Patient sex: M
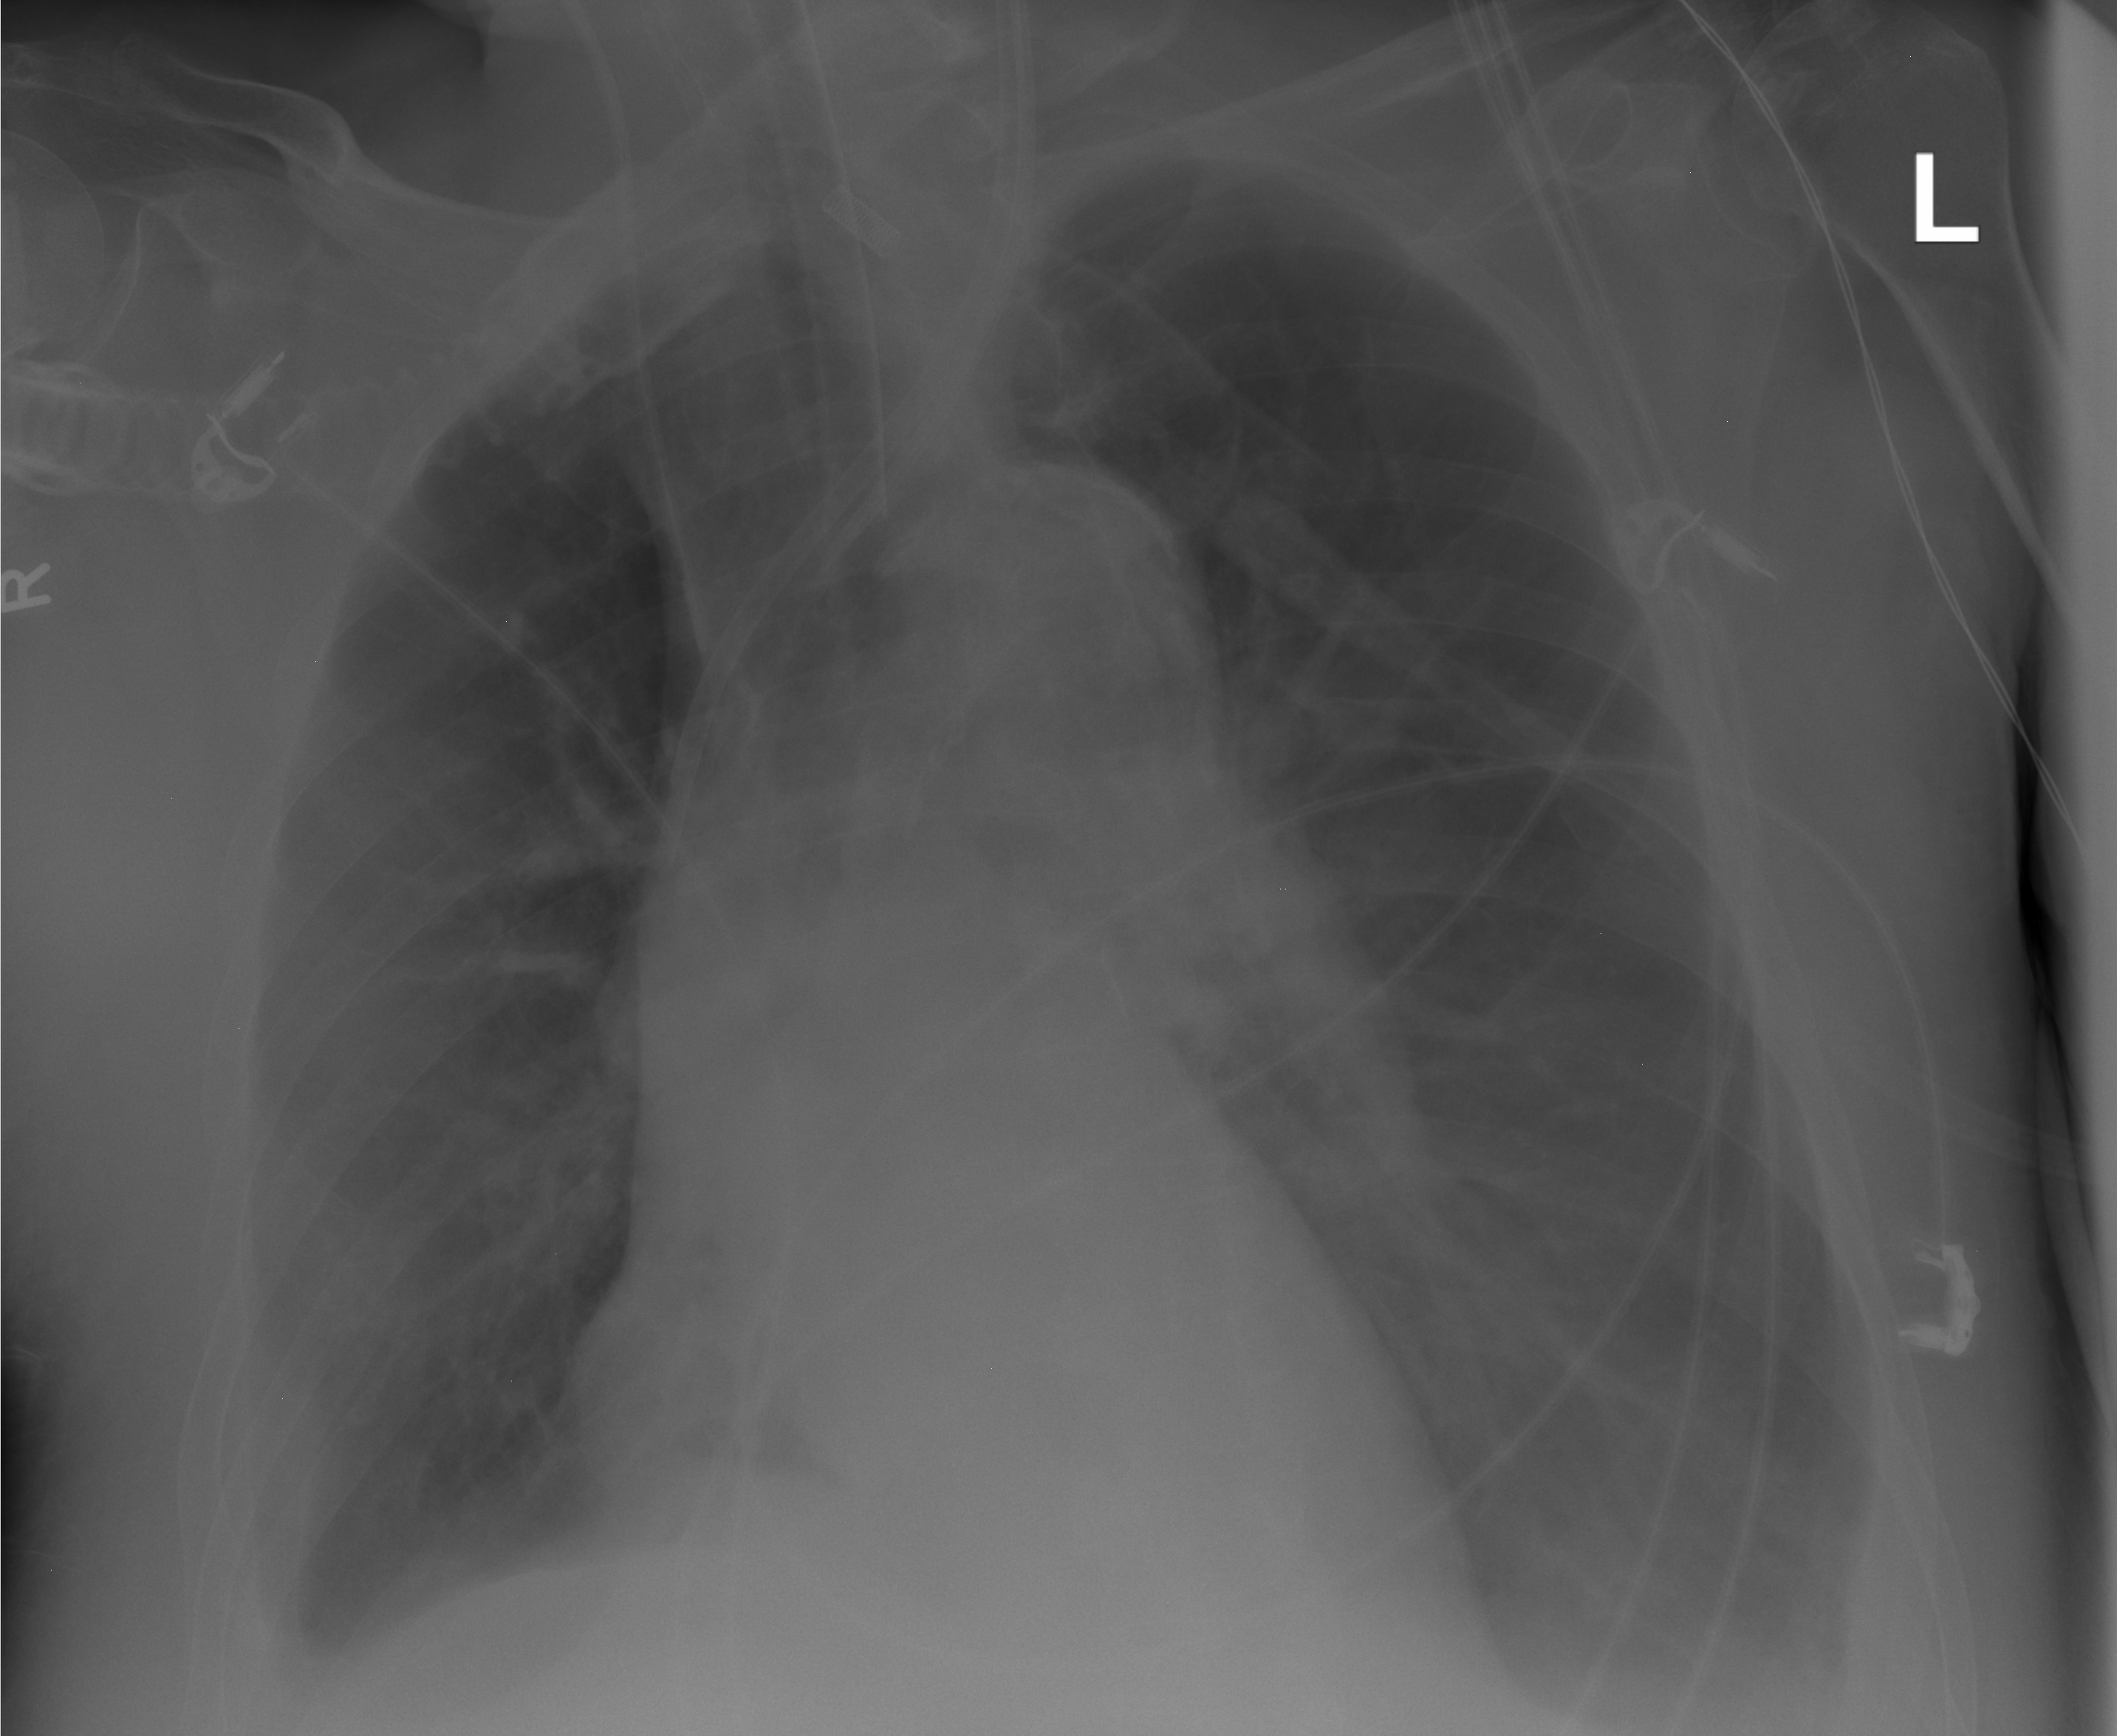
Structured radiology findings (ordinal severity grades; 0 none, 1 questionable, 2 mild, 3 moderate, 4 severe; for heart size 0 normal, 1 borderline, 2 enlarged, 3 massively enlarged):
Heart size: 0
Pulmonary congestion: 0
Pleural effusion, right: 2
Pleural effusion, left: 2
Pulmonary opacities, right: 0
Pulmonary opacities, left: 0
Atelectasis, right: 2
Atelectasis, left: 2